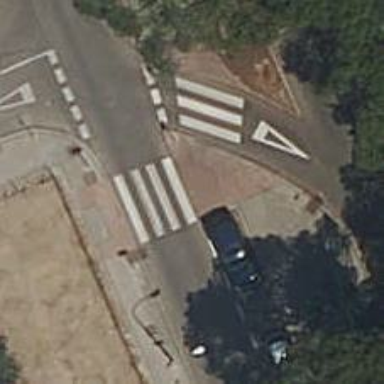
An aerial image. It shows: Zebra crossing on the road.